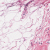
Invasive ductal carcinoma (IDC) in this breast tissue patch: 0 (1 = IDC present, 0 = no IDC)